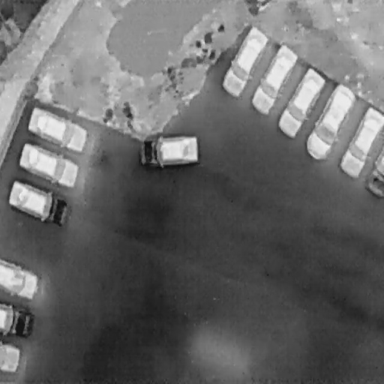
There are 13 Cars in the infrared image.